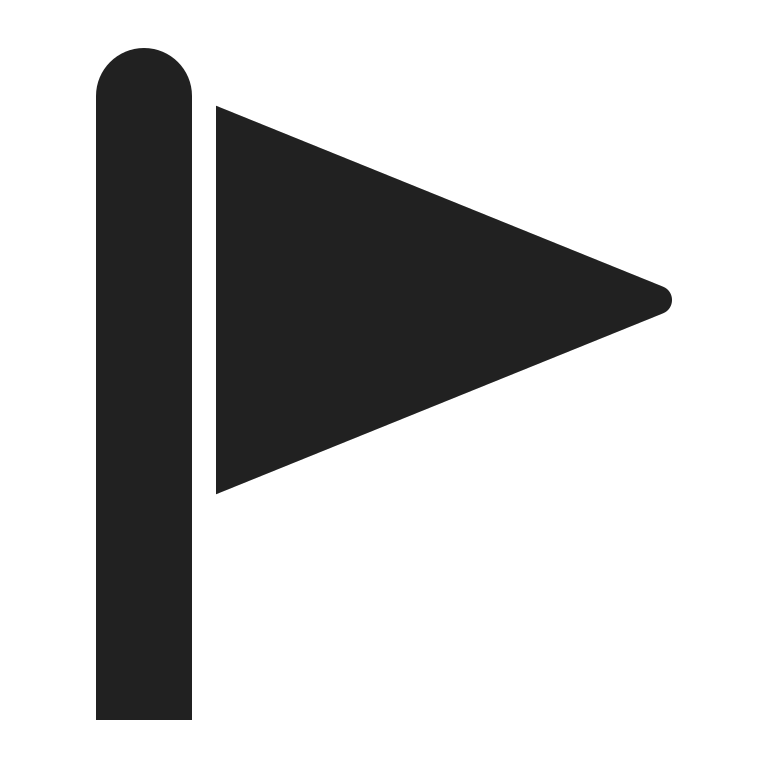
triangular flag high contrast